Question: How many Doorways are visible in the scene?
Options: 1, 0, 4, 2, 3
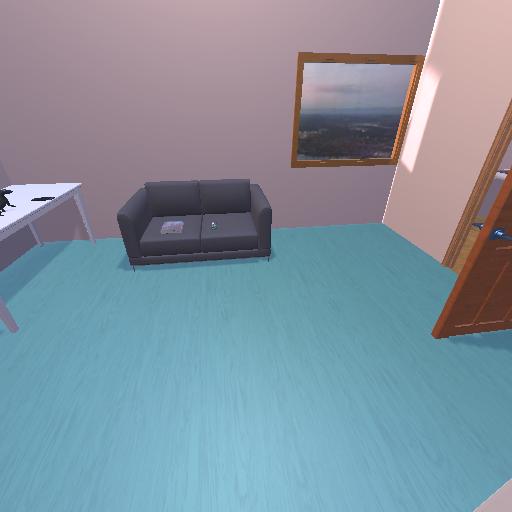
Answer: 1